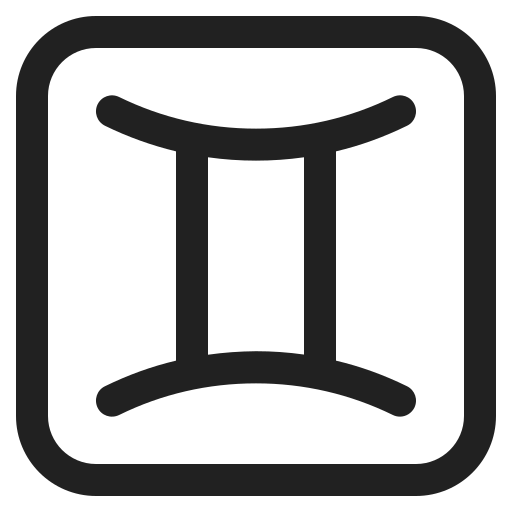
gemini high contrast